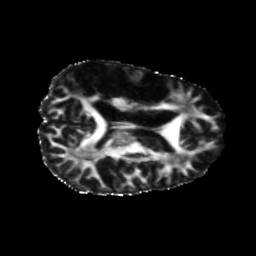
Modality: FA
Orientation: axial
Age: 42
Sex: male
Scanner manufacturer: siemens
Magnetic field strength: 3 T
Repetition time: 5.25 s
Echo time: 0.08 s